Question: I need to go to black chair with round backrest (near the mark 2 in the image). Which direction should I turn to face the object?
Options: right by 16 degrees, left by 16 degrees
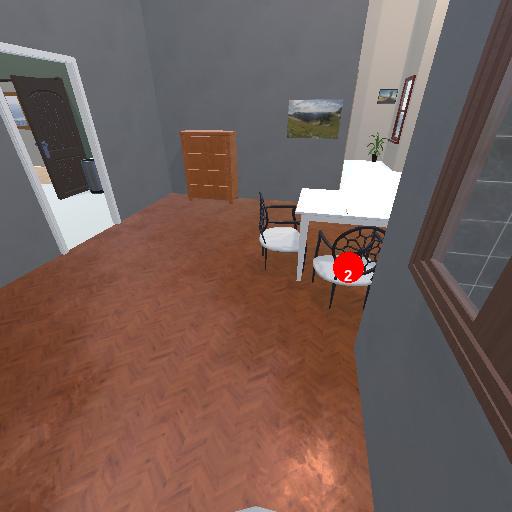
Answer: right by 16 degrees